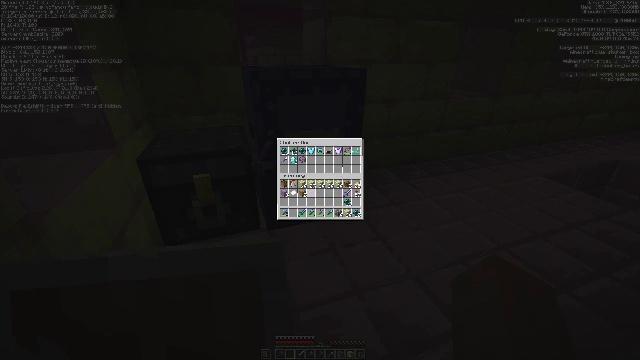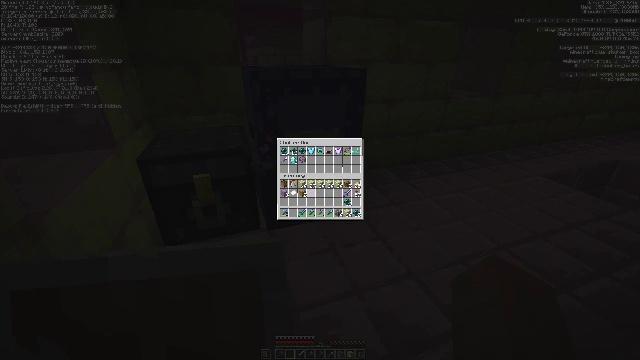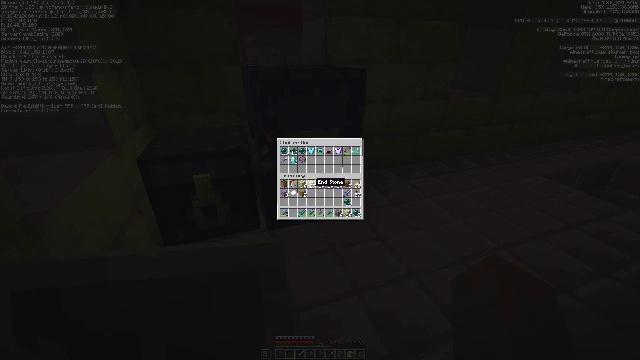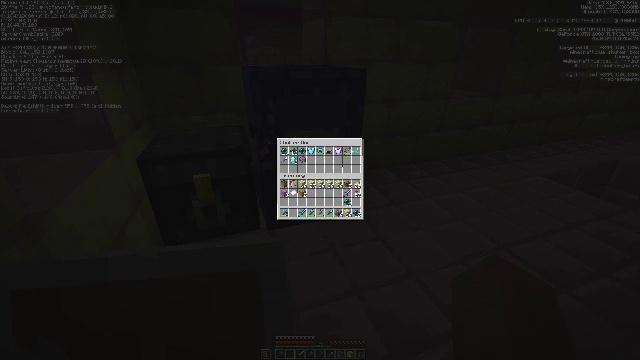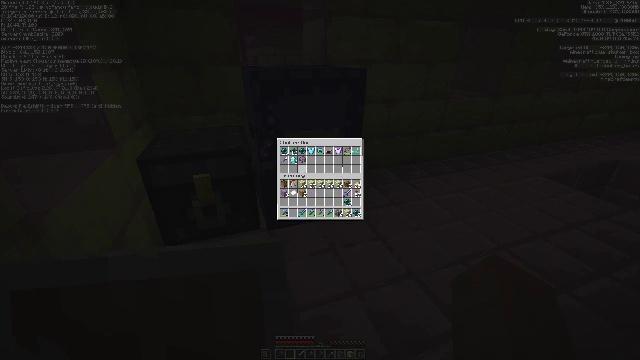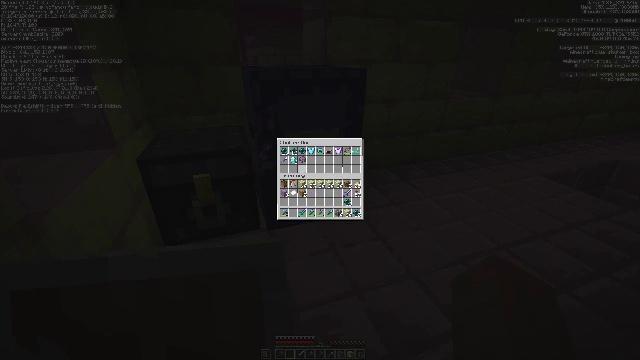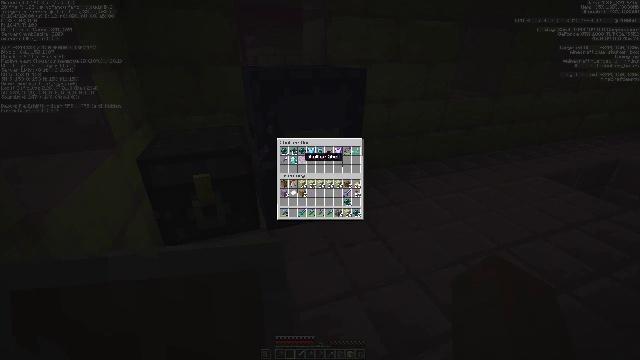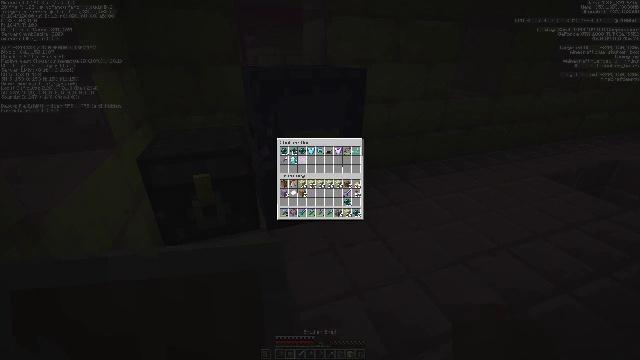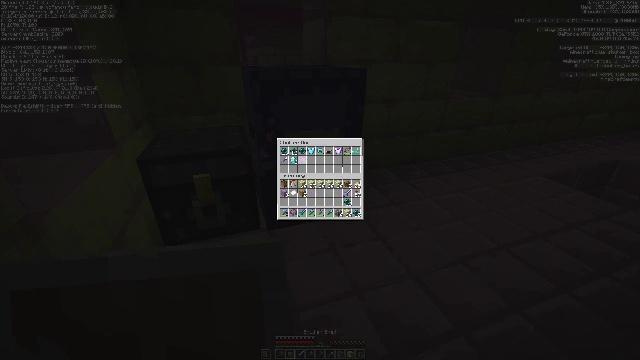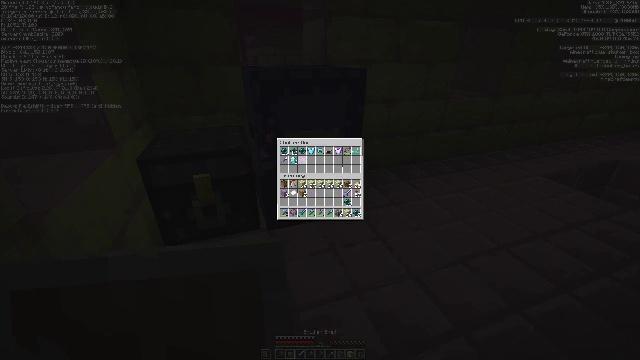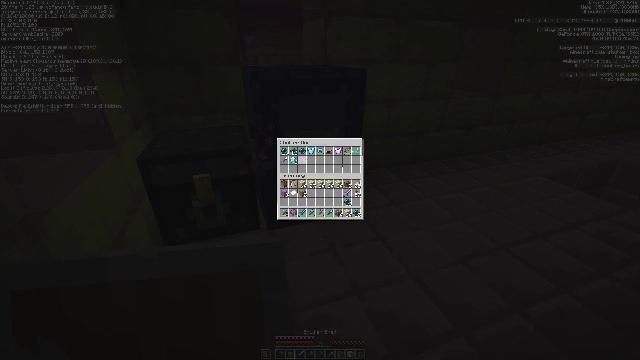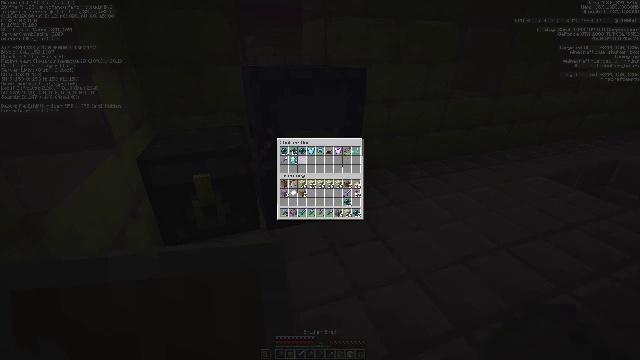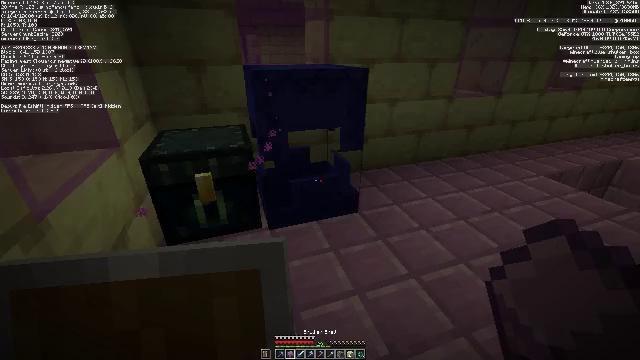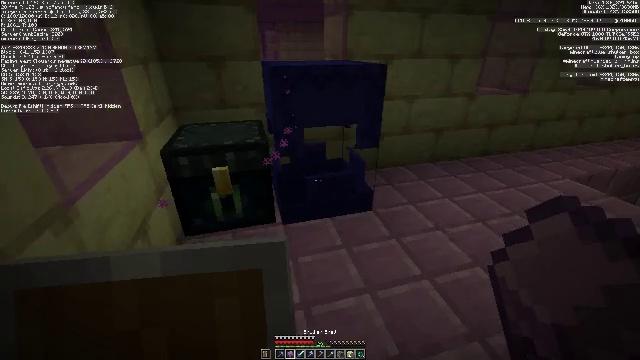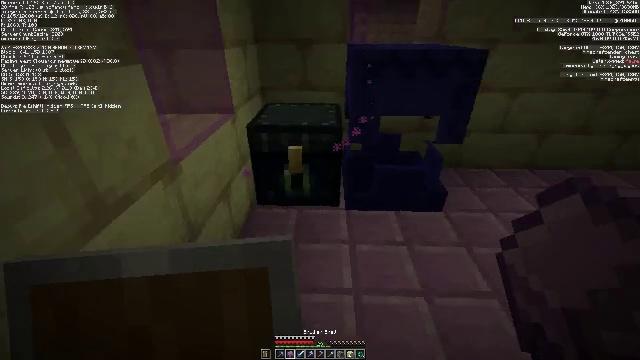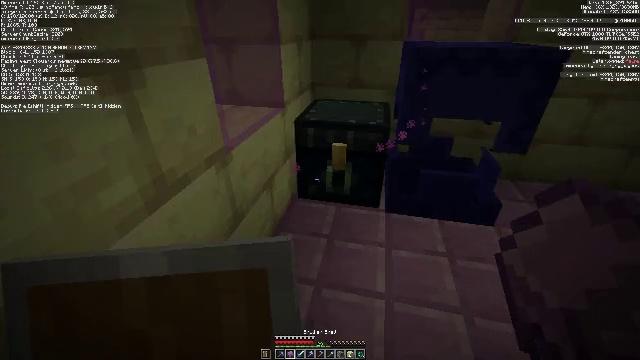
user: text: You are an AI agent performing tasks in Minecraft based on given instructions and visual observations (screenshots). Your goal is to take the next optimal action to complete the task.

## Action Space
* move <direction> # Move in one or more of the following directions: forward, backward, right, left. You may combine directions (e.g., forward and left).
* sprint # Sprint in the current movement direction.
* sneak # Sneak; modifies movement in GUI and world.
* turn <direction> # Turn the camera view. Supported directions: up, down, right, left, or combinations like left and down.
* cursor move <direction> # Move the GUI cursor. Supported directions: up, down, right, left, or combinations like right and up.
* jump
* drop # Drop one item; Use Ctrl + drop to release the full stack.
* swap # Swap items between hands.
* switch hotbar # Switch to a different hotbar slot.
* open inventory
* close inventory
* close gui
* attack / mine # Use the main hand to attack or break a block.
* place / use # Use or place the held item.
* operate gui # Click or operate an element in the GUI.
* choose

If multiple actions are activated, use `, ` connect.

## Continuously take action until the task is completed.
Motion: motion action
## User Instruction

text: Break the blue shulker box to pick it up.
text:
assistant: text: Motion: sneak
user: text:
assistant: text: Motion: sneak, turn up
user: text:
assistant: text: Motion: sneak, turn left and up
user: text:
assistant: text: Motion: sneak, turn up
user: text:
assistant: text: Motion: sneak
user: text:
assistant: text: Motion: sneak, turn left and up
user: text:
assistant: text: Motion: sneak, attack / mine
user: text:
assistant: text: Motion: sneak, attack / mine
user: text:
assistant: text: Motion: sneak, attack / mine
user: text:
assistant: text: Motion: attack / mine
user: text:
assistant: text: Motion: no_op
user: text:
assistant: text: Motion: open inventory
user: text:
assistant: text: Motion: turn left, open inventory
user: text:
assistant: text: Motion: turn left and down, open inventory
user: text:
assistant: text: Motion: turn left
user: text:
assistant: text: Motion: no_op
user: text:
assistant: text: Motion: use / place
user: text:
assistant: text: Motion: use / place
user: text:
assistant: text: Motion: use / place
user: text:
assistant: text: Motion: use / place
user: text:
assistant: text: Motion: no_op
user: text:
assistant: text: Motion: no_op
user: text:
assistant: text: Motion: no_op
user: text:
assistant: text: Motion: no_op
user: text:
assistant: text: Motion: no_op
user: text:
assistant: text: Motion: no_op
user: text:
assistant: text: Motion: turn right
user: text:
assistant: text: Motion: turn right and down
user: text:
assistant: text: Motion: sneak, turn down
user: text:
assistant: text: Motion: sneak, turn left